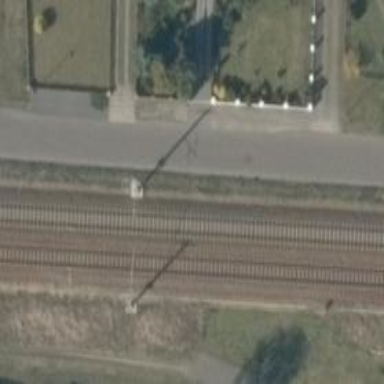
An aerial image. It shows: Milestone along the railway with catenary mast.